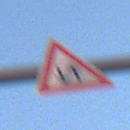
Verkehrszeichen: Gegenverkehr
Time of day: SunriseSunset
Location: Outdoor (Urban)
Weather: Clear
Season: NotSpecified
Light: Natural